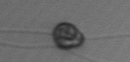
Label: flagellate_morphotype1